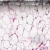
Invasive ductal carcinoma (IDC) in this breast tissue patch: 0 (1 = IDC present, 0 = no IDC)